Question: ---
In the check out process for an order, in the plug-in WooCommerce; you are taken to a page when the check out is process is complete. It displays an overview of the order details. The template file used to output this page is order-details.php.
I would like to display the product's product category like so:

'''
<tbody>
<?php
if ( sizeof( $order->get_items() ) > 0 ) {
foreach( $order->get_items() as $item ) {
$_product = apply_filters( 'woocommerce_order_item_product', $order->get_product_from_item( $item ), $item );
$item_meta = new WC_Order_Item_Meta( $item['item_meta'], $_product );
?>
<tr class="<?php echo esc_attr( apply_filters( 'woocommerce_order_item_class', 'order_item', $item, $order ) ); ?>">
<td class="product-name">
<?php
if ( $_product && ! $_product->is_visible() )
echo apply_filters( 'woocommerce_order_item_name', $item['name'], $item );
else
echo apply_filters( 'woocommerce_order_item_name', sprintf( '<a href="%s">%s</a>', get_permalink( $item['product_id'] ), $item['name'] ), $item );
echo apply_filters( 'woocommerce_order_item_quantity_html', ' <strong class="product-quantity">' . sprintf( '&times; %s', $item['qty'] ) . '</strong>', $item );
'''
- - -
My understandings are observations at my current knowledge level.
'''
echo apply_filters( 'woocommerce_order_item_name', ' <strong class="product-category">' . e_( $item['product_cat'] ) . '</strong>', $item );
'''
I can't find a more relevant filter and I'm really not sure that ['product_cat'] is even relevant here. This is an example of the way I'm attempting to solve my requirement.
As you can tell, I don't work in PHP full time. I'm learning as much as I can when I can. Advise would be greatly appreciated
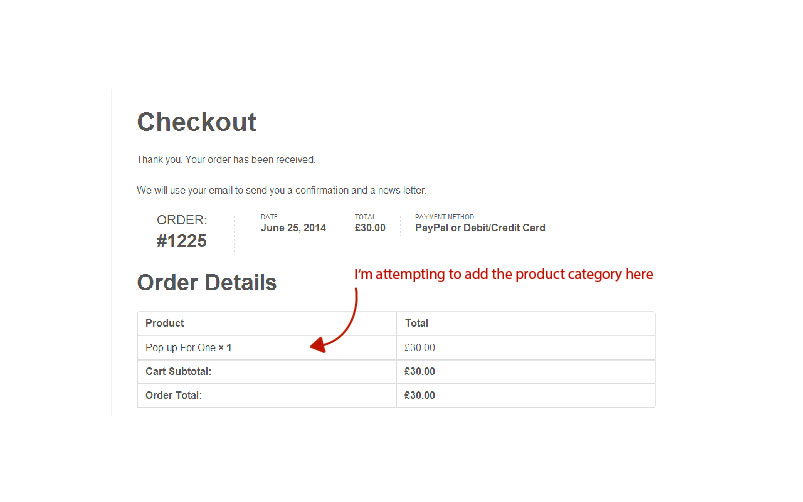
Answer: This is how you might add the product categories to the Product title. I don't particularly like how it is outputting for me, but then I am testing it on a variable subscription, so that is amending its own data. This would go in your theme's functions.php
'''
function kia_woocommerce_order_item_name( $name, $item ){
$product_id = $item['product_id'];
$tax = 'product_cat';
$terms = wp_get_post_terms( $product_id, $tax, array( 'fields' => 'names' ) );
if( $terms && ! is_wp_error( $terms )) {
$taxonomy = get_taxonomy($tax);
$name .= '<label>' . $taxonomy->label . ': </label>' . implode( ', ', $terms );
}
return $name;
}
add_filter( 'woocommerce_order_item_name', 'kia_woocommerce_order_item_name', 10, 2 );
'''
Otherwise you could copy the 'order-details.php' template into your own theme (so 'yourtheme/woocommerce/order/order-details.php' and add the code directly. This would give you more control over where you want the category to appear since there aren't a lot of hooks available in this section, but put you at risk if WooCommerce ever modifies this code. I have worked on a few sites that broke because the the theme was using outdated template.
Any way, an example would be:
'''
<?php
/**
* Order details
*
* @author WooThemes
* @package WooCommerce/Templates
* @version 2.2.0
*/
if ( ! defined( 'ABSPATH' ) ) exit; // Exit if accessed directly
global $woocommerce;
$order = new WC_Order( $order_id );
?>
<h2><?php _e( 'Order Details', 'woocommerce' ); ?></h2>
<table class="shop_table order_details">
<thead>
<tr>
<th class="product-name"><?php _e( 'Product', 'woocommerce' ); ?></th>
<th class="product-total"><?php _e( 'Total', 'woocommerce' ); ?></th>
</tr>
</thead>
<tfoot>
<?php
if ( $totals = $order->get_order_item_totals() ) foreach ( $totals as $total ) :
?>
<tr>
<th scope="row"><?php echo $total['label']; ?></th>
<td><?php echo $total['value']; ?></td>
</tr>
<?php
endforeach;
?>
</tfoot>
<tbody>
<?php
if ( sizeof( $order->get_items() ) > 0 ) {
foreach( $order->get_items() as $item ) {
$_product = apply_filters( 'woocommerce_order_item_product', $order->get_product_from_item( $item ), $item );
$item_meta = new WC_Order_Item_Meta( $item['item_meta'], $_product );
?>
<tr class="<?php echo esc_attr( apply_filters( 'woocommerce_order_item_class', 'order_item', $item, $order ) ); ?>">
<td class="product-name">
<?php
if ( $_product && ! $_product->is_visible() )
echo apply_filters( 'woocommerce_order_item_name', $item['name'], $item );
else
echo apply_filters( 'woocommerce_order_item_name', sprintf( '<a href="%s">%s</a>', get_permalink( $item['product_id'] ), $item['name'] ), $item );
echo apply_filters( 'woocommerce_order_item_quantity_html', ' <strong class="product-quantity">' . sprintf( '&times; %s', $item['qty'] ) . '</strong>', $item );
$item_meta->display();
// insert product category here
$tax = 'product_cat';
$terms = wp_get_post_terms( $_product->id, $tax, array( 'fields' => 'names' ) );
if( $terms && ! is_wp_error( $terms )) {
$taxonomy = get_taxonomy($tax);
echo '<strong>' . $taxonomy->label . ': </strong>' . implode( ', ', $terms );
}
// end edit
if ( $_product && $_product->exists() && $_product->is_downloadable() && $order->is_download_permitted() ) {
$download_files = $order->get_item_downloads( $item );
$i = 0;
$links = array();
foreach ( $download_files as $download_id => $file ) {
$i++;
$links[] = '<small><a href="' . esc_url( $file['download_url'] ) . '">' . sprintf( __( 'Download file%s', 'woocommerce' ), ( count( $download_files ) > 1 ? ' ' . $i . ': ' : ': ' ) ) . esc_html( $file['name'] ) . '</a></small>';
}
echo '<br/>' . implode( '<br/>', $links );
}
?>
</td>
<td class="product-total">
<?php echo $order->get_formatted_line_subtotal( $item ); ?>
</td>
</tr>
<?php
if ( $order->has_status( array( 'completed', 'processing' ) ) && ( $purchase_note = get_post_meta( $_product->id, '_purchase_note', true ) ) ) {
?>
<tr class="product-purchase-note">
<td colspan="3"><?php echo wpautop( do_shortcode( $purchase_note ) ); ?></td>
</tr>
<?php
}
}
}
do_action( 'woocommerce_order_items_table', $order );
?>
</tbody>
</table>
<?php do_action( 'woocommerce_order_details_after_order_table', $order ); ?>
<header>
<h2><?php _e( 'Customer details', 'woocommerce' ); ?></h2>
</header>
<dl class="customer_details">
<?php
if ( $order->billing_email ) echo '<dt>' . __( 'Email:', 'woocommerce' ) . '</dt><dd>' . $order->billing_email . '</dd>';
if ( $order->billing_phone ) echo '<dt>' . __( 'Telephone:', 'woocommerce' ) . '</dt><dd>' . $order->billing_phone . '</dd>';
// Additional customer details hook
do_action( 'woocommerce_order_details_after_customer_details', $order );
?>
</dl>
<?php if ( ! wc_ship_to_billing_address_only() && $order->needs_shipping_address() && get_option( 'woocommerce_calc_shipping' ) !== 'no' ) : ?>
<div class="col2-set addresses">
<div class="col-1">
<?php endif; ?>
<header class="title">
<h3><?php _e( 'Billing Address', 'woocommerce' ); ?></h3>
</header>
<address><p>
<?php
if ( ! $order->get_formatted_billing_address() ) _e( 'N/A', 'woocommerce' ); else echo $order->get_formatted_billing_address();
?>
</p></address>
<?php if ( ! wc_ship_to_billing_address_only() && $order->needs_shipping_address() && get_option( 'woocommerce_calc_shipping' ) !== 'no' ) : ?>
</div><!-- /.col-1 -->
<div class="col-2">
<header class="title">
<h3><?php _e( 'Shipping Address', 'woocommerce' ); ?></h3>
</header>
<address><p>
<?php
if ( ! $order->get_formatted_shipping_address() ) _e( 'N/A', 'woocommerce' ); else echo $order->get_formatted_shipping_address();
?>
</p></address>
</div><!-- /.col-2 -->
</div><!-- /.col2-set -->
<?php endif; ?>
<div class="clear"></div>
'''